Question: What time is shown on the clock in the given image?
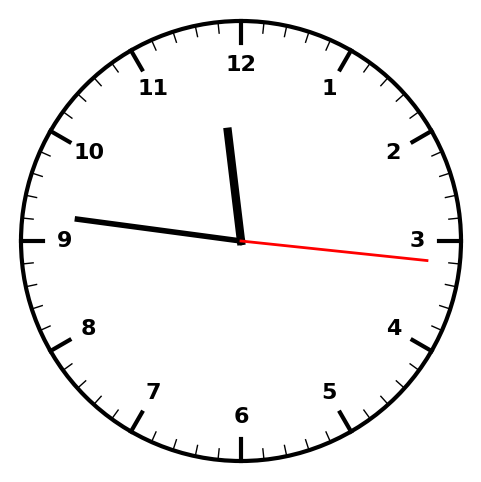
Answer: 11:46:16